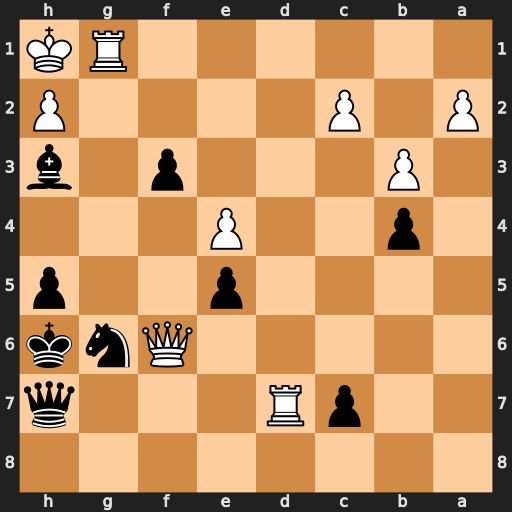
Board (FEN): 8/2pR3q/5Qnk/4p2p/1p2P3/1P3p1b/P1P4P/6RK
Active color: b
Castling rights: -
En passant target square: -
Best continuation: Bg2+ Rxg2 fxg2+ Kxg2 Qxd7